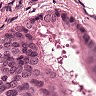
Metastatic tissue present: yes